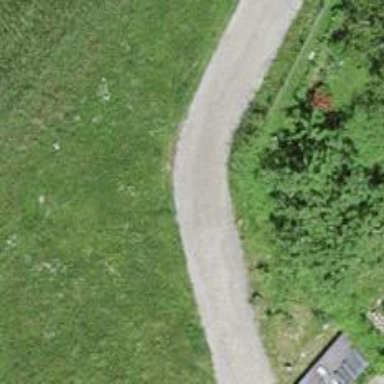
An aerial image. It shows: Well-maintained track road with grade 1 tracktype.